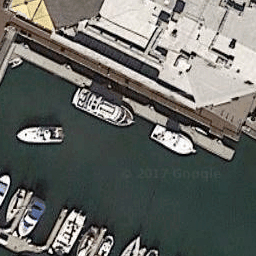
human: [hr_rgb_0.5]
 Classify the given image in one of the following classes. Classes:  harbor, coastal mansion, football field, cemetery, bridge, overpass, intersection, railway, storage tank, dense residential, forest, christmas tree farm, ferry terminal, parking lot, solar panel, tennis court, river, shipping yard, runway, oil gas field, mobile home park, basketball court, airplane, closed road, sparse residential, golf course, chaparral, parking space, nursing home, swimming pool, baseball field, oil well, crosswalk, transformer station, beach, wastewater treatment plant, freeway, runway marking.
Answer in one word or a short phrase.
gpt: harbor